Aerial crown-view tile of a tropical tree (Barro Colorado Island, Panama), acquired 20250512:
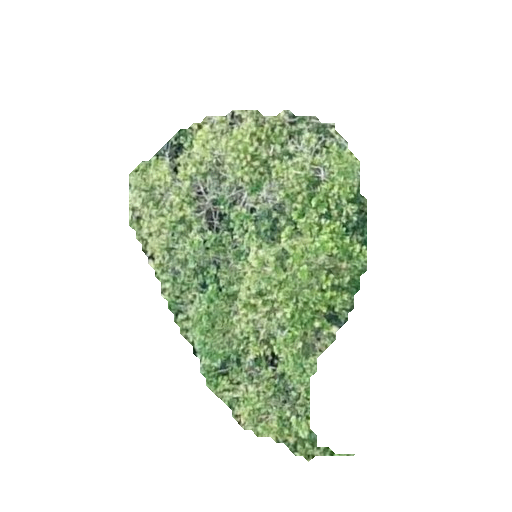
Species: Anacardium excelsum
GBIF accepted scientific name: Anacardium excelsum
Crown area: 80.351 m²